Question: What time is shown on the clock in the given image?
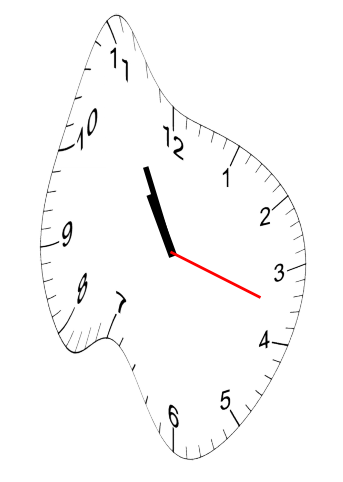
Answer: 10:55:18